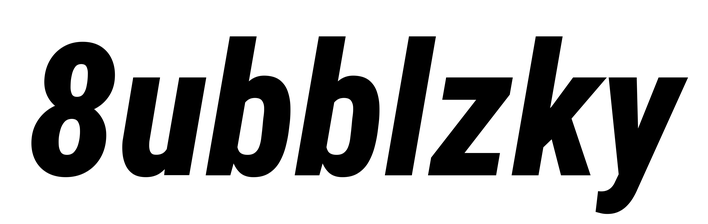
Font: Roboto-Italic_Condensed_ExtraBold_Italic